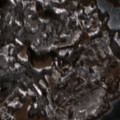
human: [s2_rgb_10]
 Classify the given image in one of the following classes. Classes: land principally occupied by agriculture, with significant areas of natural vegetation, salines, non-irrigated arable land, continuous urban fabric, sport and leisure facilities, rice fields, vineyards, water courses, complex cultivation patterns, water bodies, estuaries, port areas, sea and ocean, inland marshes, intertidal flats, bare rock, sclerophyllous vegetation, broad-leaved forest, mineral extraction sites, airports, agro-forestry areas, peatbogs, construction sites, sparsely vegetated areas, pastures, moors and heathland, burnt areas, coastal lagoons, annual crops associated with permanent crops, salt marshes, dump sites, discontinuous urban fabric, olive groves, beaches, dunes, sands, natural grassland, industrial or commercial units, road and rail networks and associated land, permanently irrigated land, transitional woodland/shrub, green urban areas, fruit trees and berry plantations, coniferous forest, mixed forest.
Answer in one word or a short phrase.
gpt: complex cultivation patterns, land principally occupied by agriculture, with significant areas of natural vegetation, broad-leaved forest, water bodies